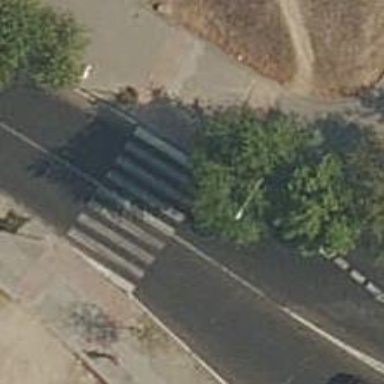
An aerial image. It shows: Marked road crossing.